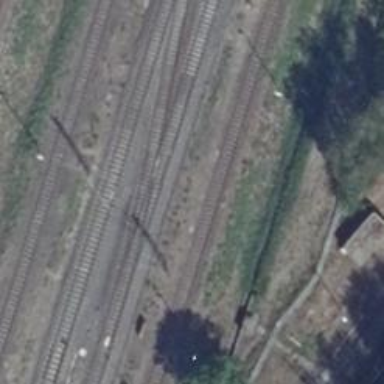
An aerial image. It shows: Railway line with contact line electrification. This is spur service line.